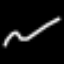
Label: squiggle